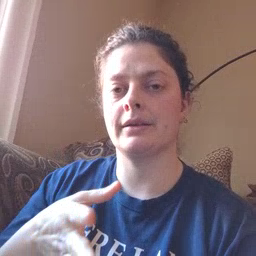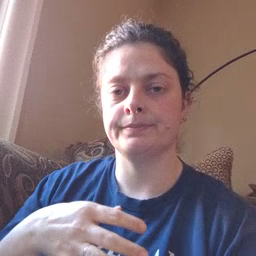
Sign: hate